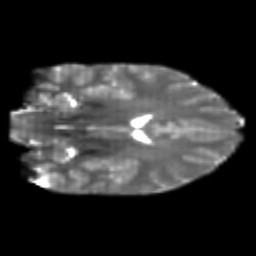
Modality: T2w
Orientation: coronal
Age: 22
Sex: female
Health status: healthy
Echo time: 0.074 s